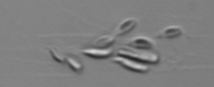
Label: Dinobryon